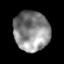
Tissue: lung
Cell type: Myeloid cells
Senescence score: 0.5656
Nuclear area (px): 1399
Mean DAPI intensity: 135.862